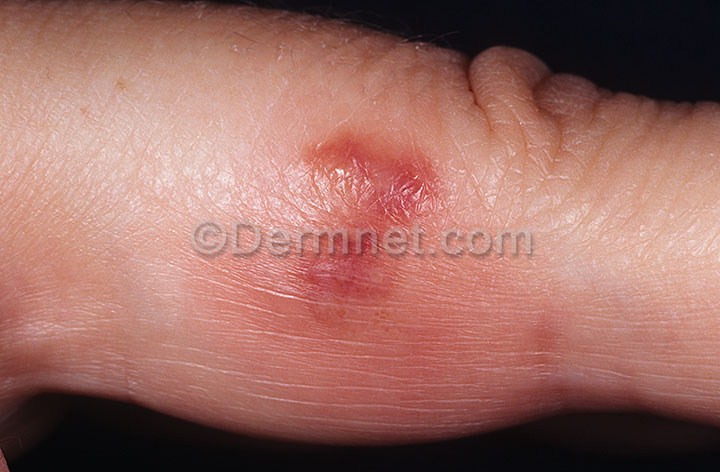
Disease: Warts Molluscum and other Viral Infections